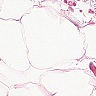
Metastatic tissue present: no